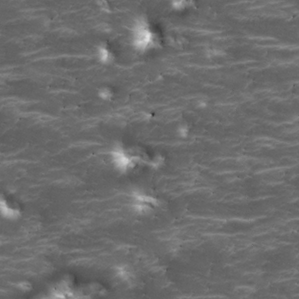
Label: non_frost